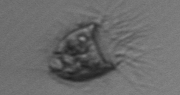
Label: Balanion